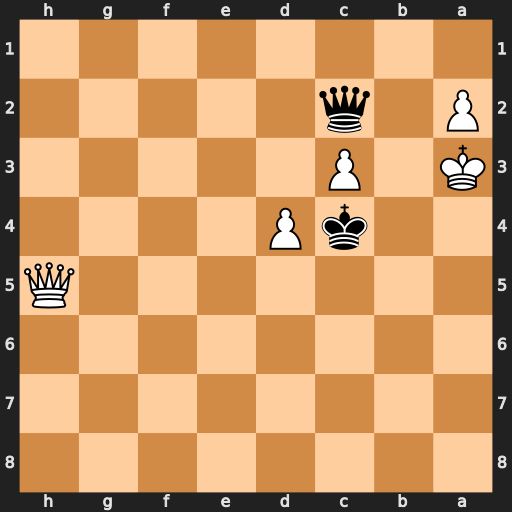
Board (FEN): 8/8/8/7Q/2kP4/K1P5/P1q5/8
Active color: b
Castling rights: -
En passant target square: -
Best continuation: Qxc3+ Ka4 Qb4#